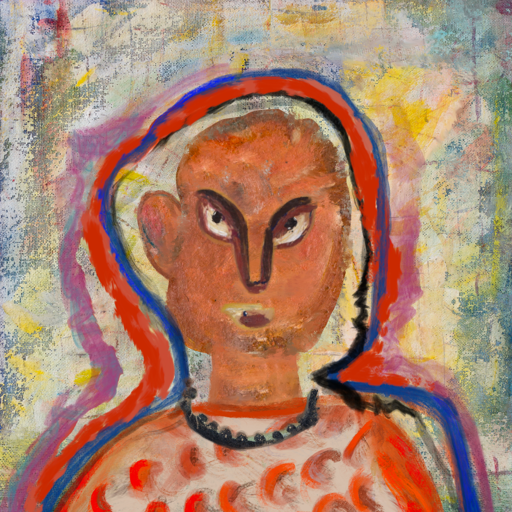
Background: Irani, Head And Neck Front: Boggyland, Face Front: After_Raid, Bust: Rupkatha, Hair Front: Experience, Head Accessory: Blank, Second Necklace: Blank, Necklace: Childish, Baby: Blank